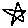
Label: star